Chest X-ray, PA view. Patient: 41 years old, sex M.
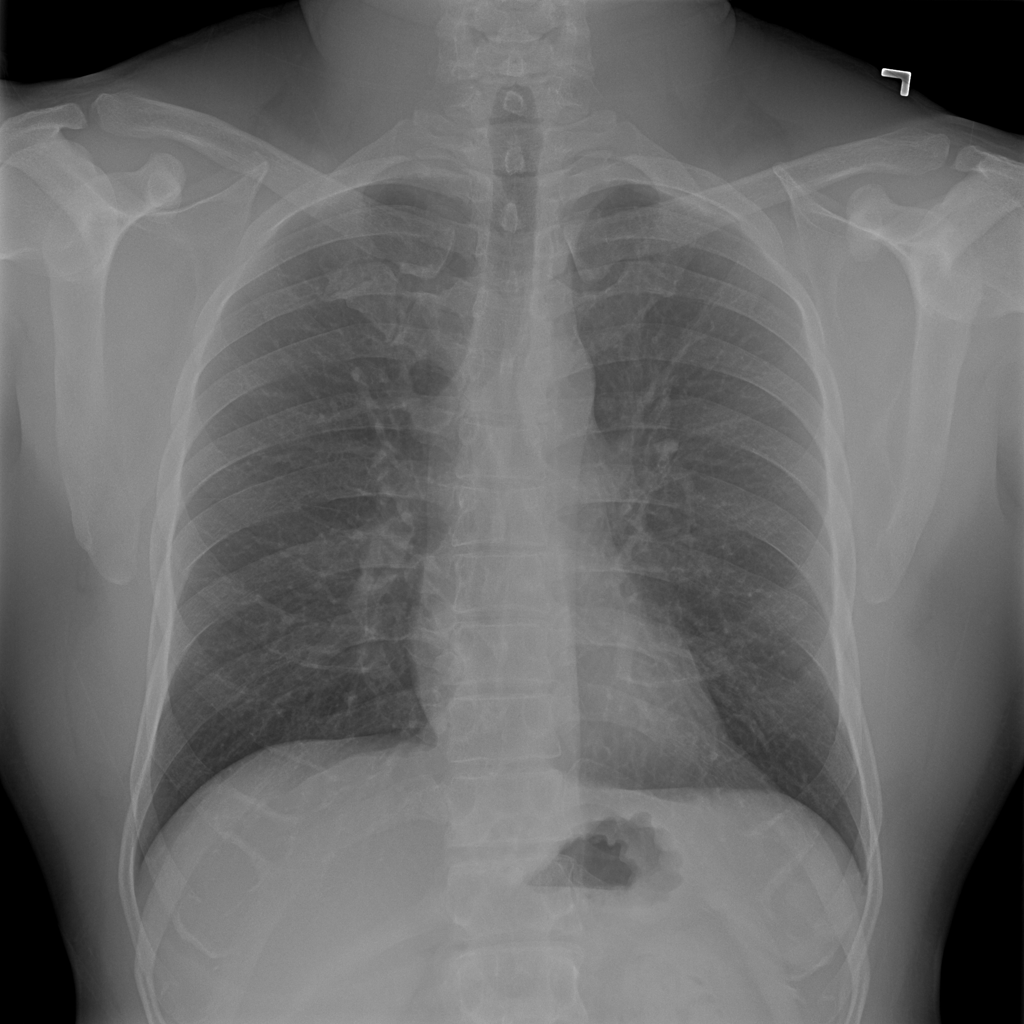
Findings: No Finding